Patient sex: M
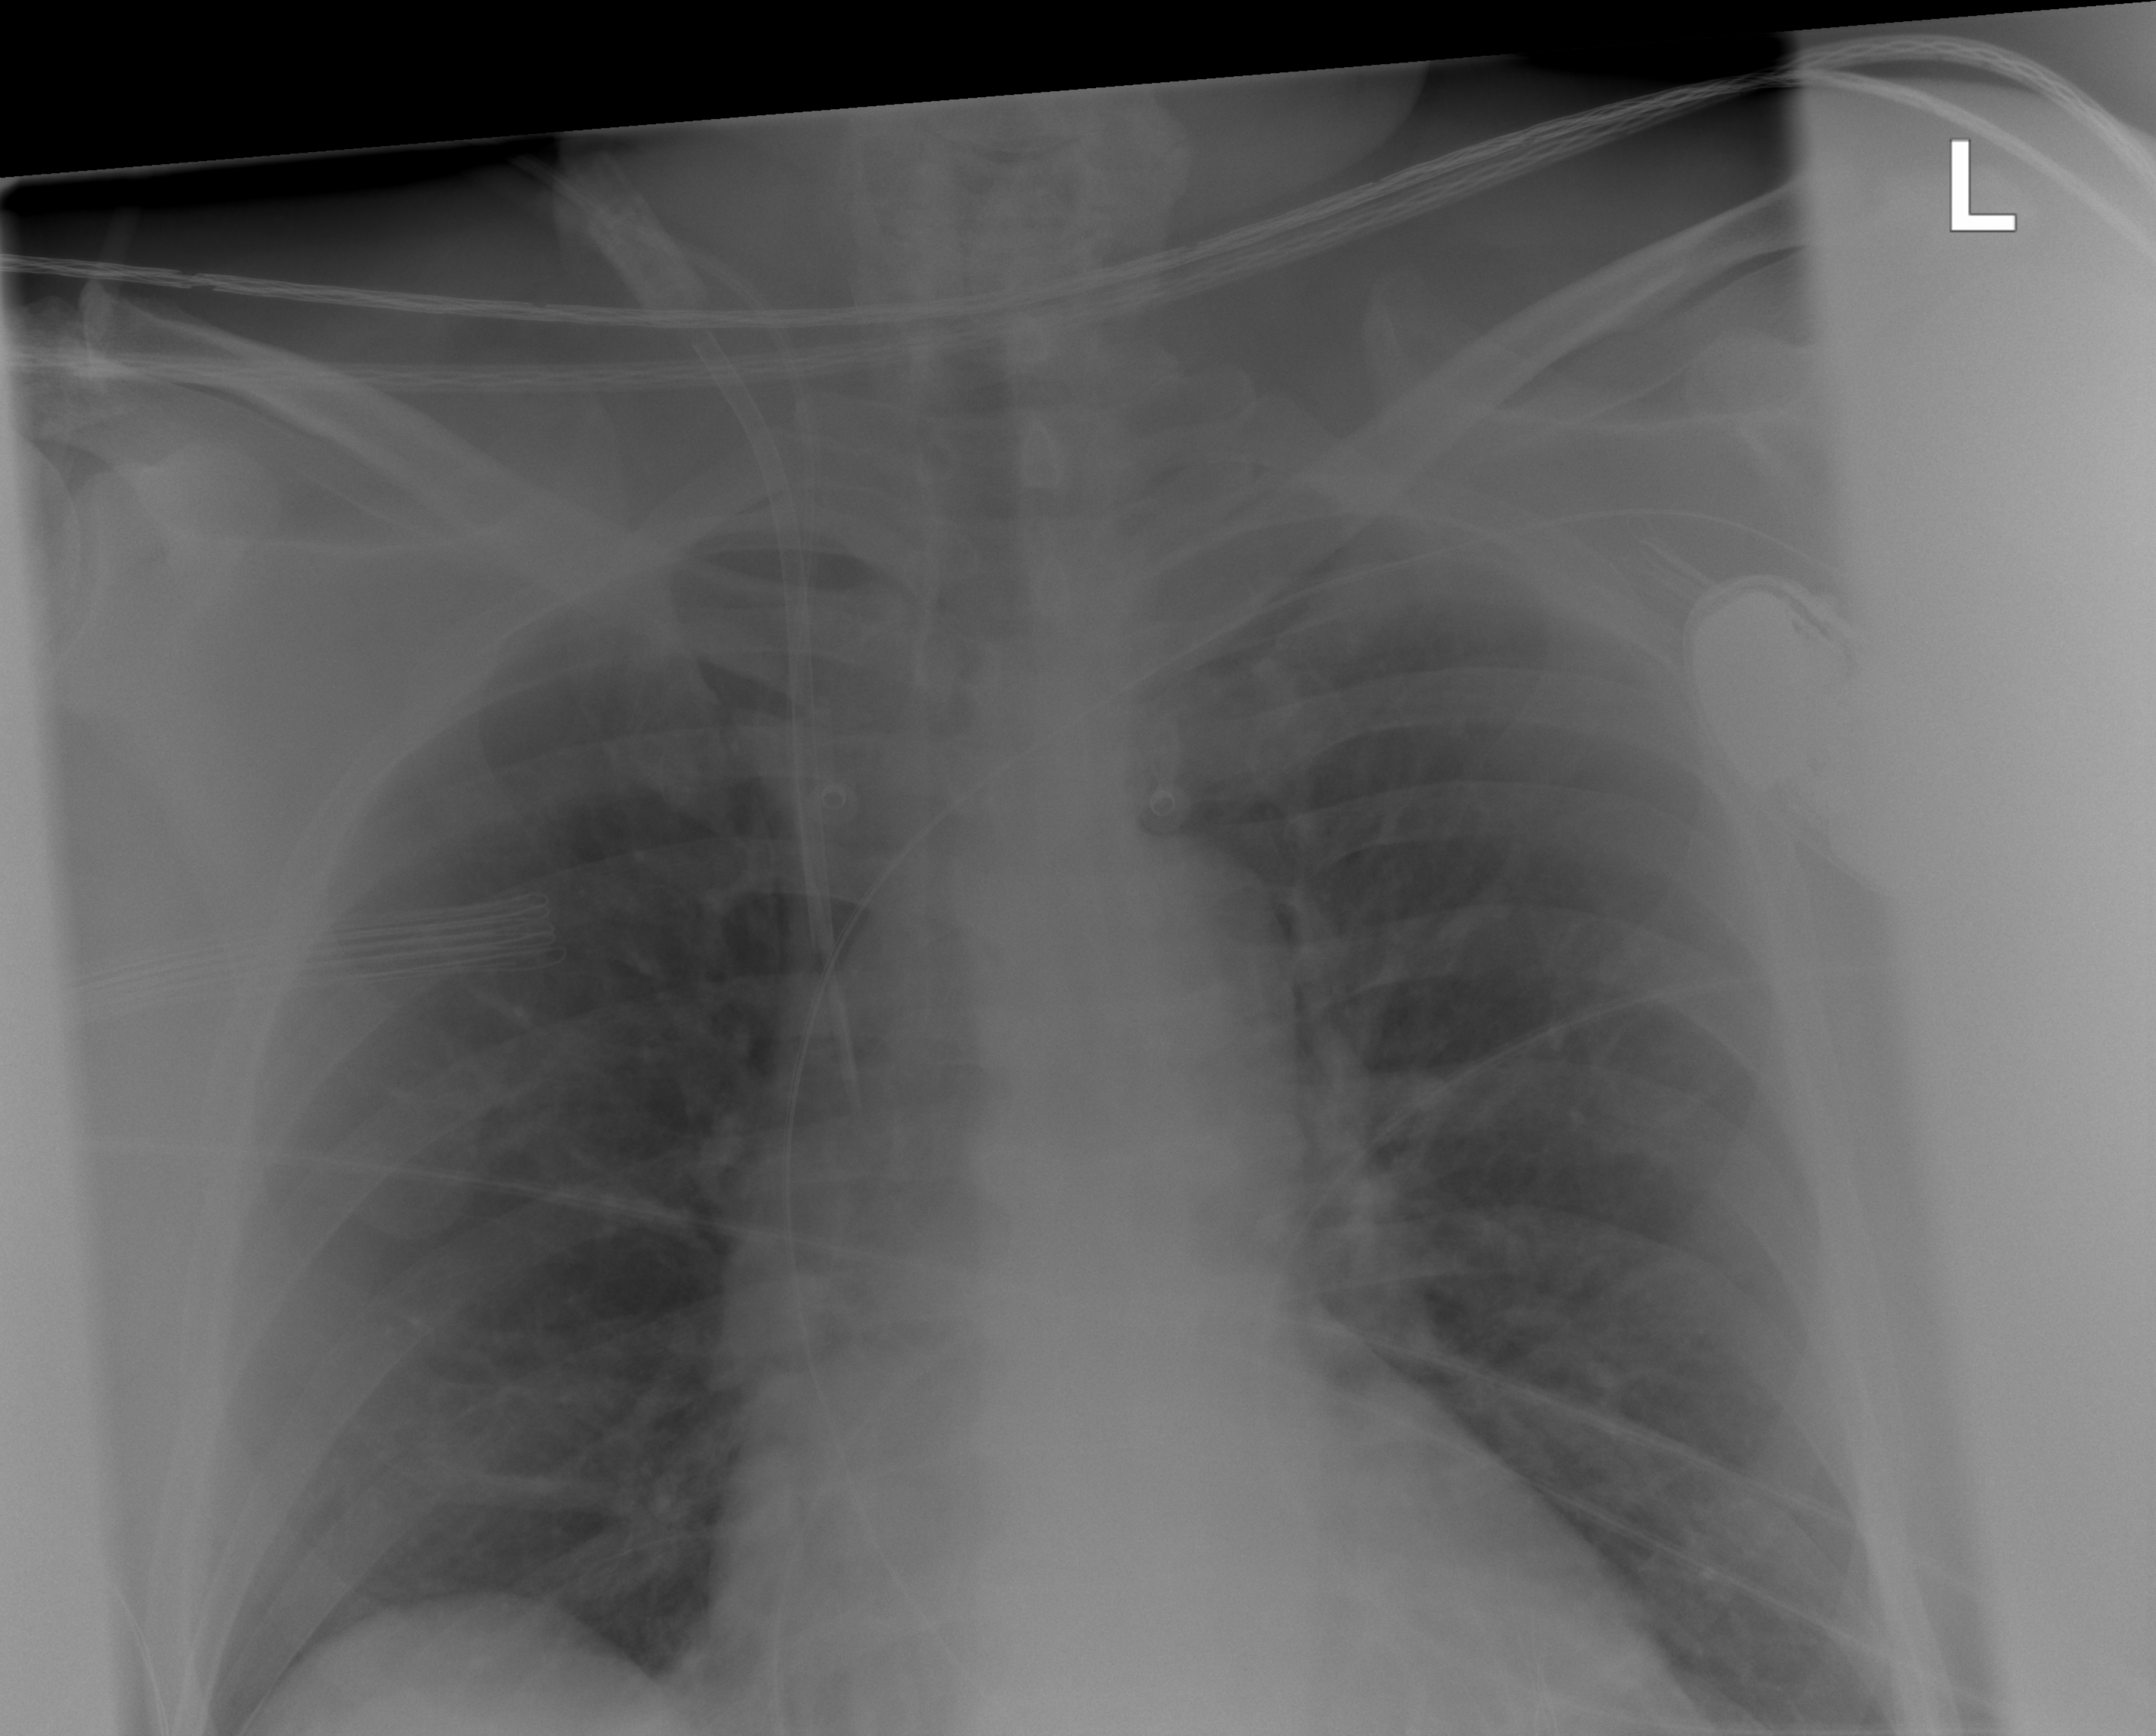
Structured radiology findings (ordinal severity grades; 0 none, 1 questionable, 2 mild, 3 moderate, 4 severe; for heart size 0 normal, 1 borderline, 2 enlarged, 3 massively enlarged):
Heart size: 0
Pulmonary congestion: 0
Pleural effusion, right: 0
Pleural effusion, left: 0
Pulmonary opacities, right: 0
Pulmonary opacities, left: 0
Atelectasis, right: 2
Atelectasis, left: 0